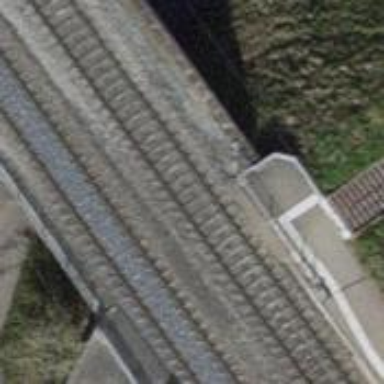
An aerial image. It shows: Bridge over electrified railway with contact line.